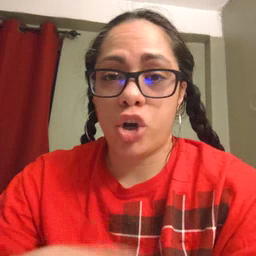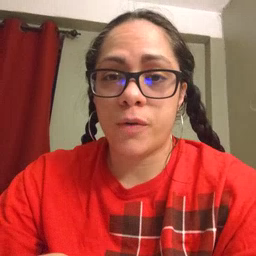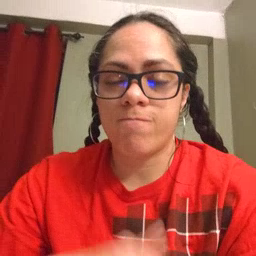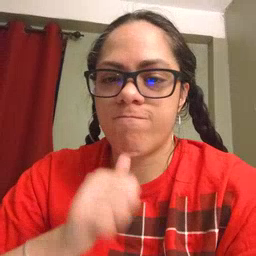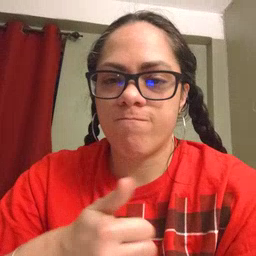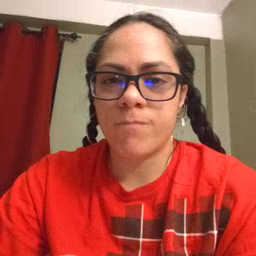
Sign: not